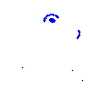
Particle: electron